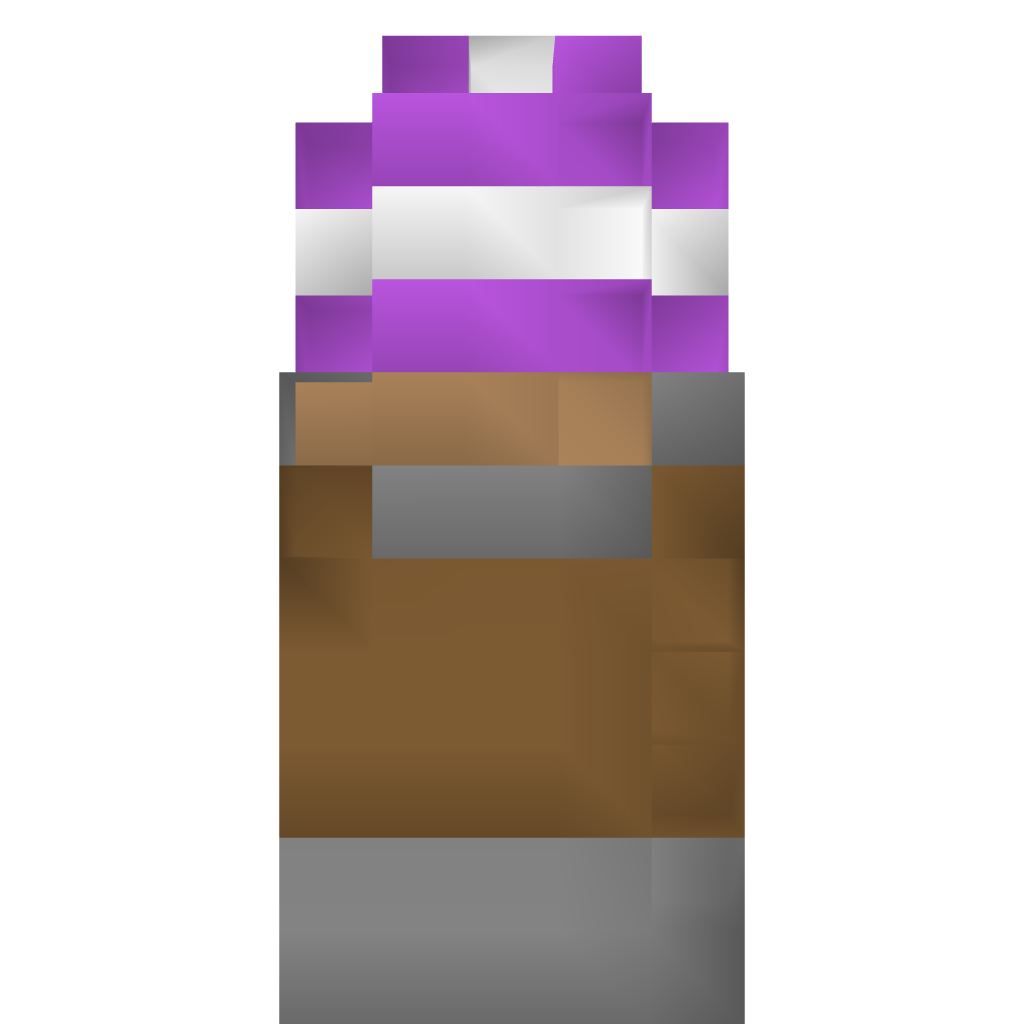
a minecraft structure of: Trading booth bad low quality